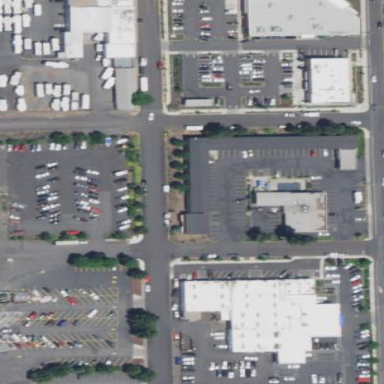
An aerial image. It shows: Building that is motel.